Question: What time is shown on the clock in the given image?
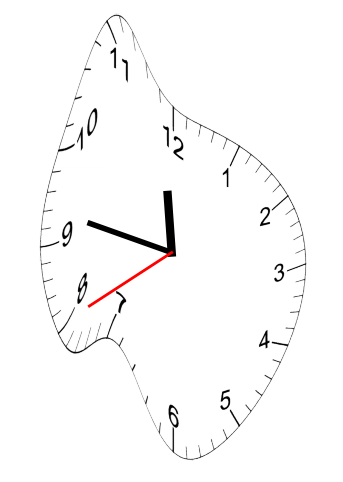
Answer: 11:46:40